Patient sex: M
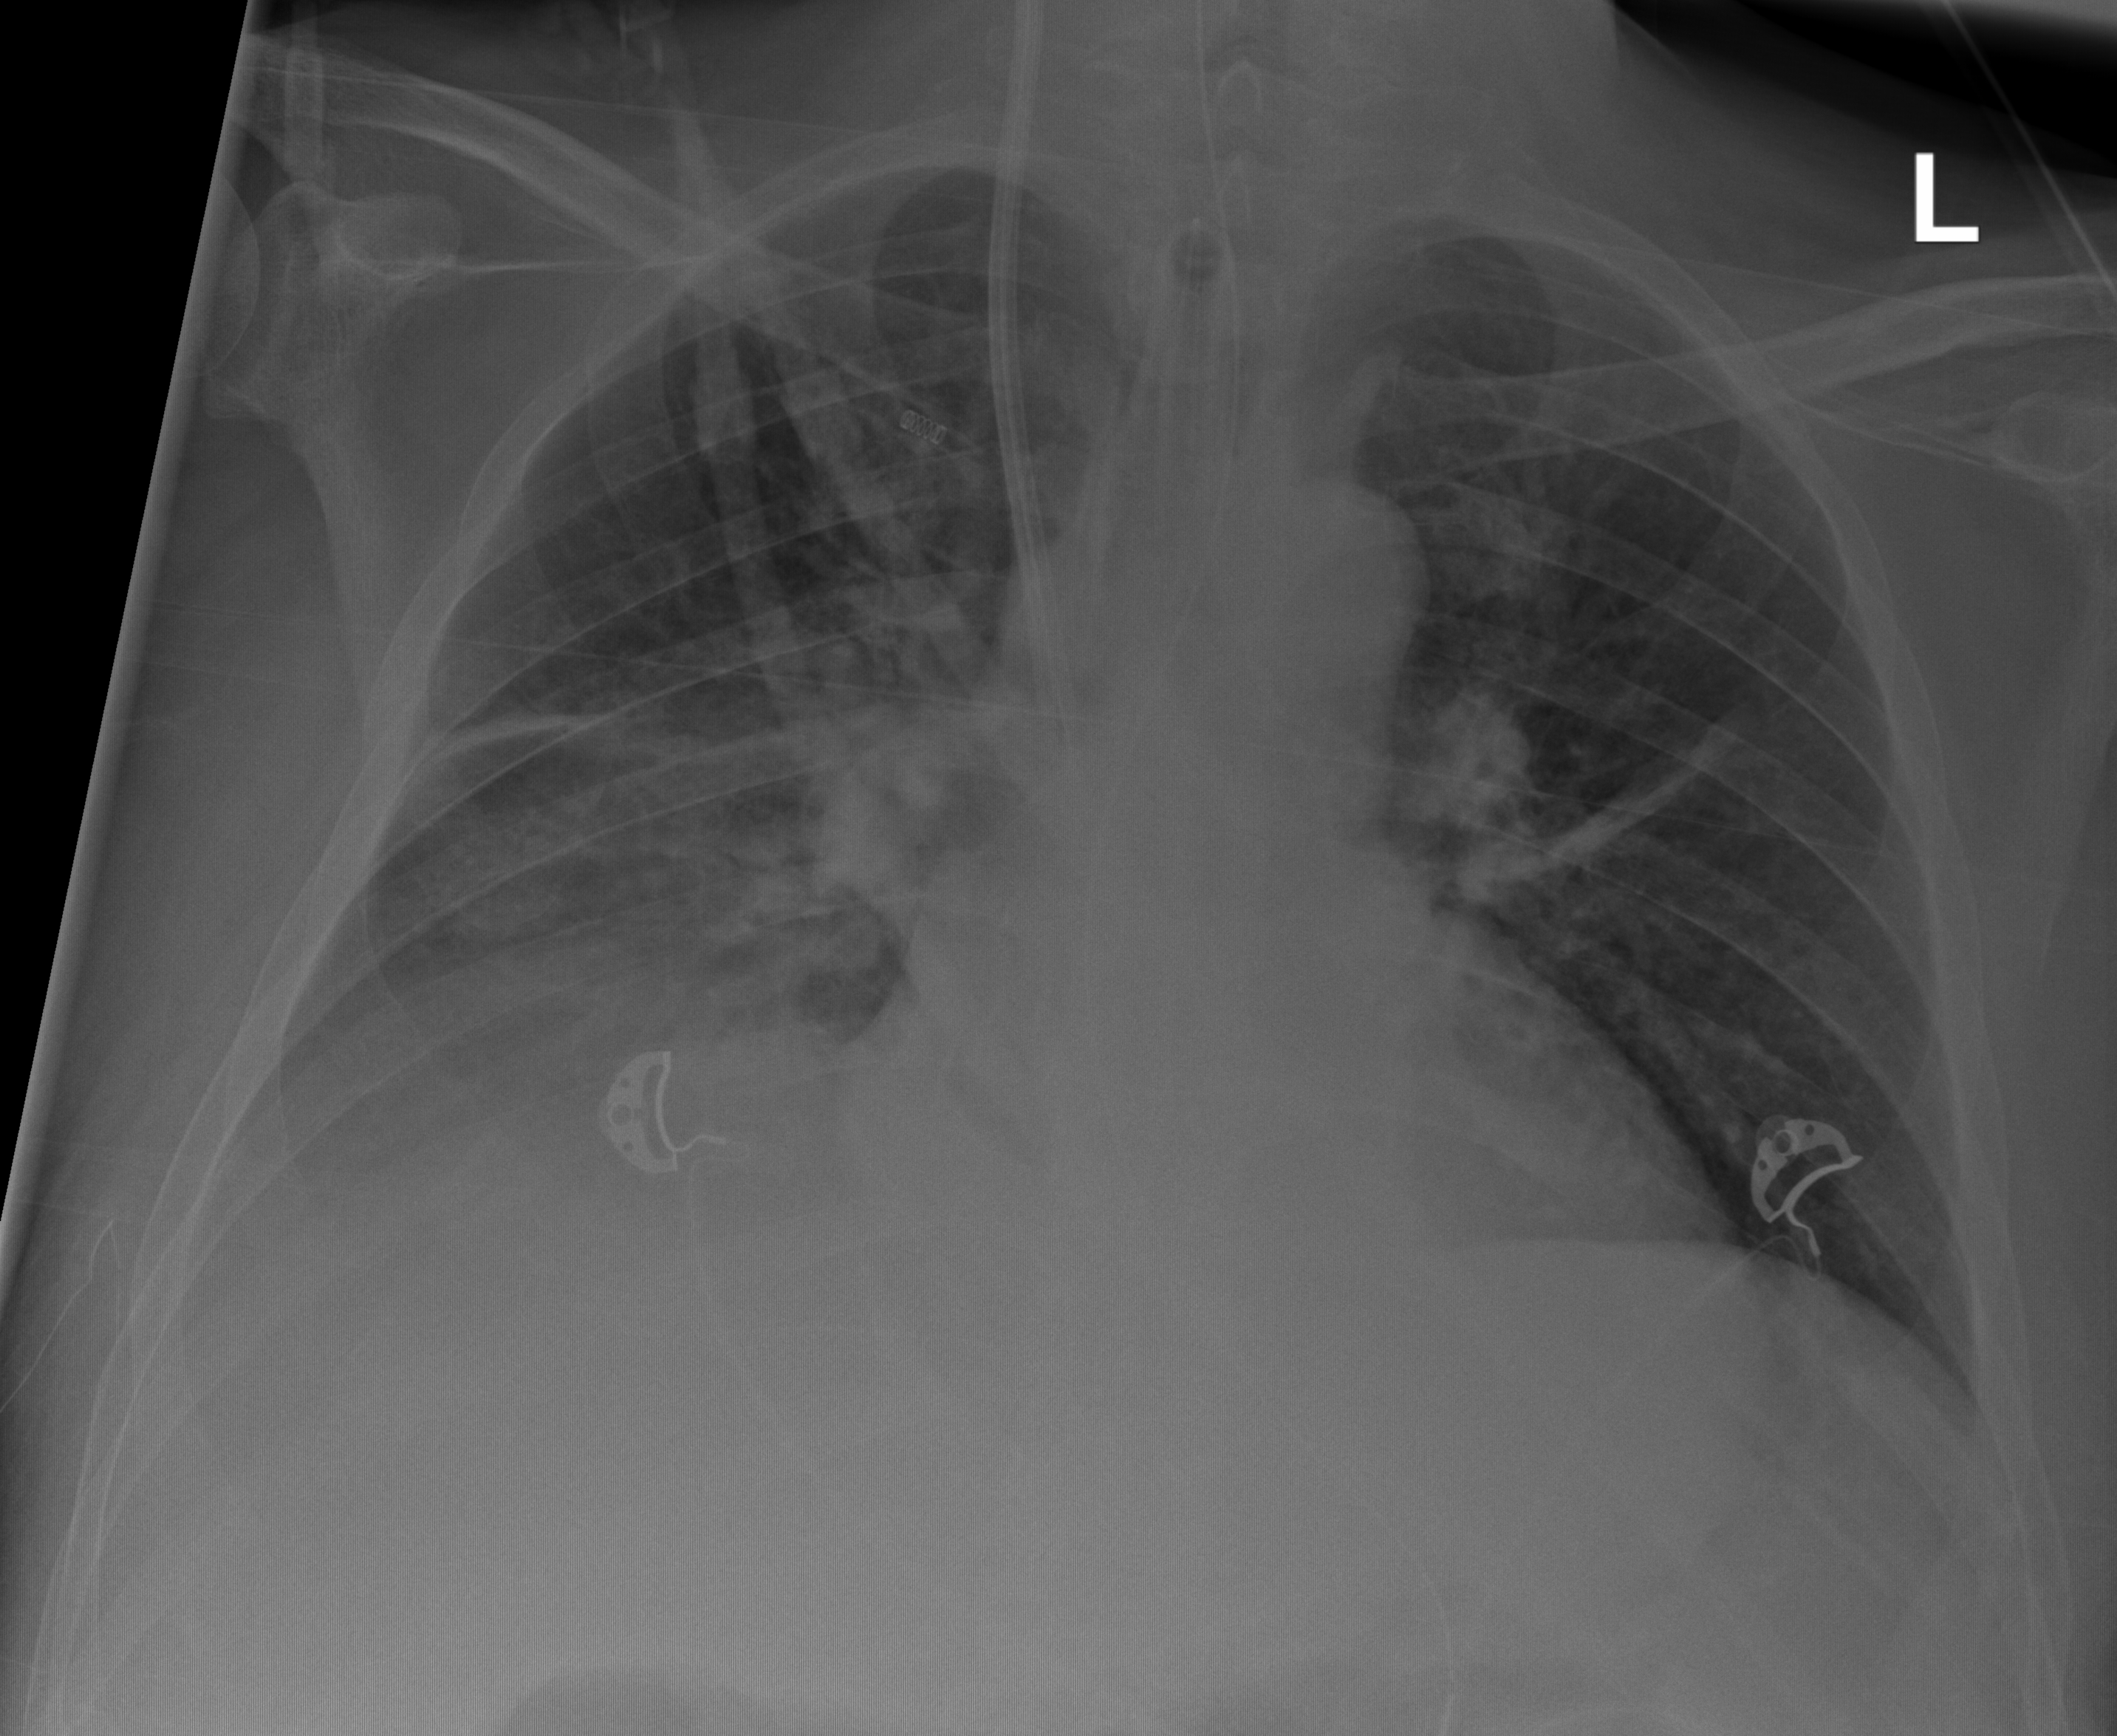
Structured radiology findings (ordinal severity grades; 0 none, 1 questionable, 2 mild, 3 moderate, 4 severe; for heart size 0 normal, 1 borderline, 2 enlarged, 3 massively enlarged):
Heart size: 2
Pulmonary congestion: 2
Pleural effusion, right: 2
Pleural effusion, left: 0
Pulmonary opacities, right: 2
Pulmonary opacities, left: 0
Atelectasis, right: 2
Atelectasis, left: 2